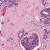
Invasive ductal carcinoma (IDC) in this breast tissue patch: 1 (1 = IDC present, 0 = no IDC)